Question: I am at the start of my A-level computing course, but I have gotten stuck on de Morgan's law,
If we have the expression (pronounced: Not(A And B) And B all Not) How would de Morgan's law apply to that?
And can anyone explain me how you handle the Not(A And B) part when the entire thing is notted?
Thanks in advance

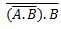
Answer: Let's say '~', '.' and 'v' represent 'NOT', 'AND' and 'OR' operator respectively. Then we can apply the De Morgans's law as:
'~((A.B).B) = ~(A.B) v ~B => = (~A v ~B) v ~B'